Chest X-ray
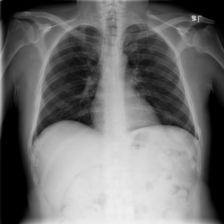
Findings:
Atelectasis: negative
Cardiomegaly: negative
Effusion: negative
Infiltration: positive
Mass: negative
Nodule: negative
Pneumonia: negative
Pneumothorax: negative
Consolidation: negative
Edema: negative
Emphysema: negative
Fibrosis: negative
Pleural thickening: negative
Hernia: negative